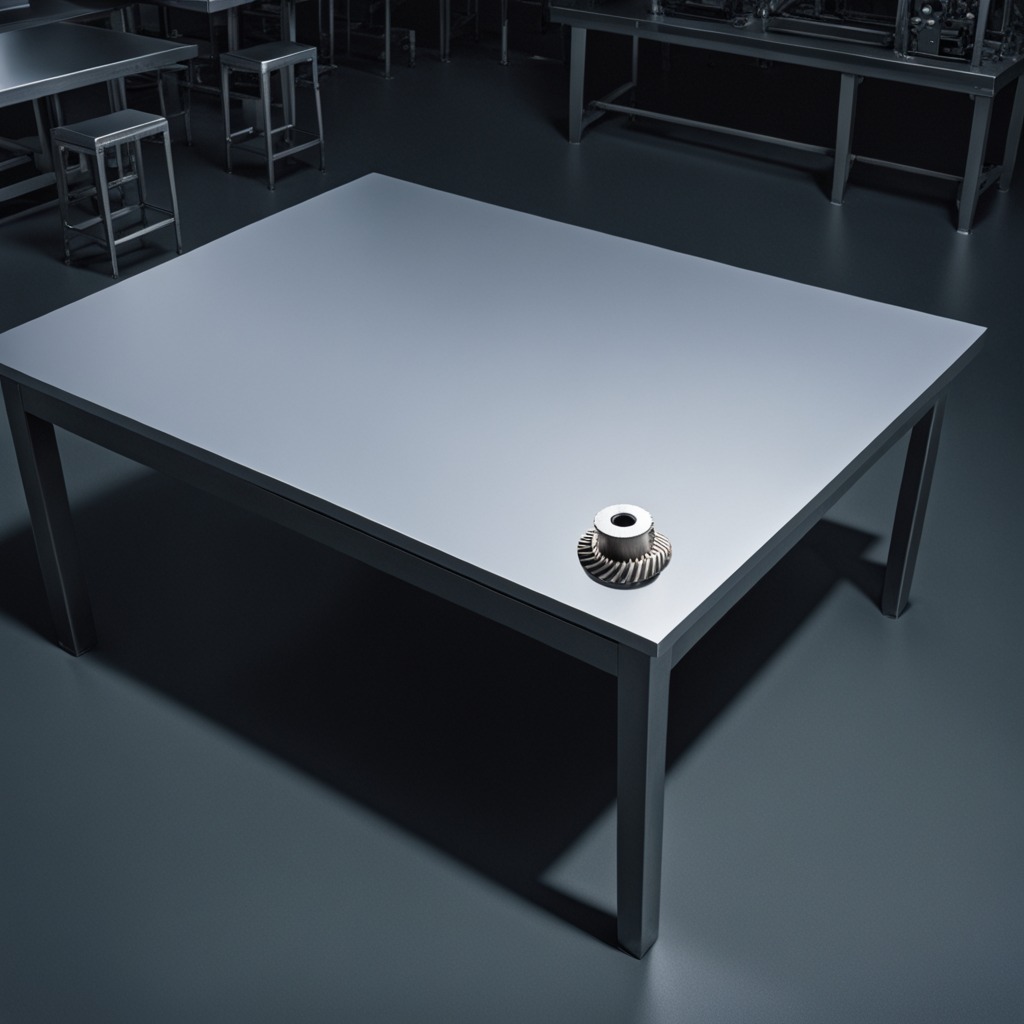
A steel gear with teeth is lying on the tabletop.